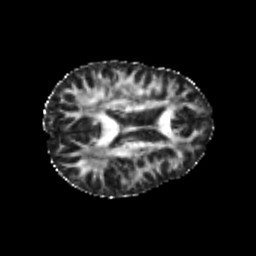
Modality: FA
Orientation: axial
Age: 22
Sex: female
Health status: healthy
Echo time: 0.074 s